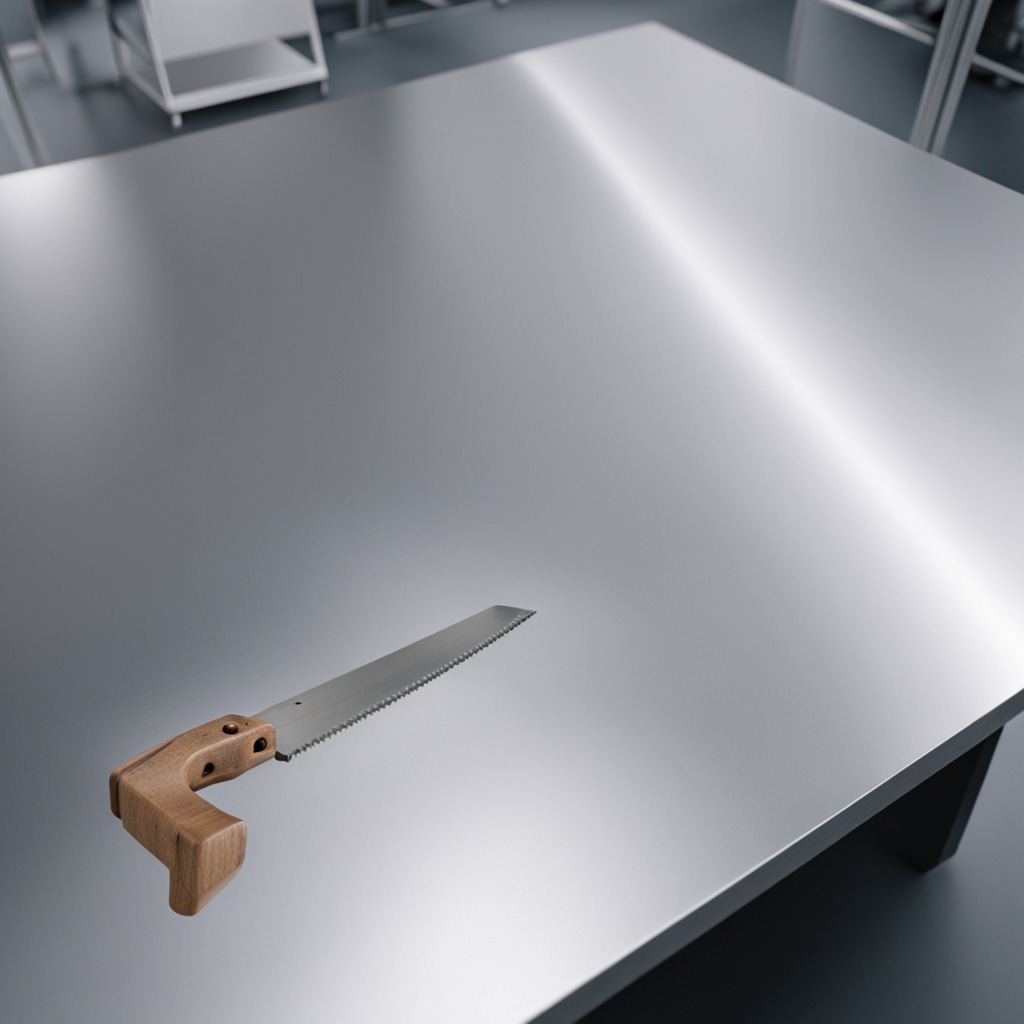
A handheld metal saw is lying on a stainless steel table in a high-end prototyping lab.